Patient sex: M
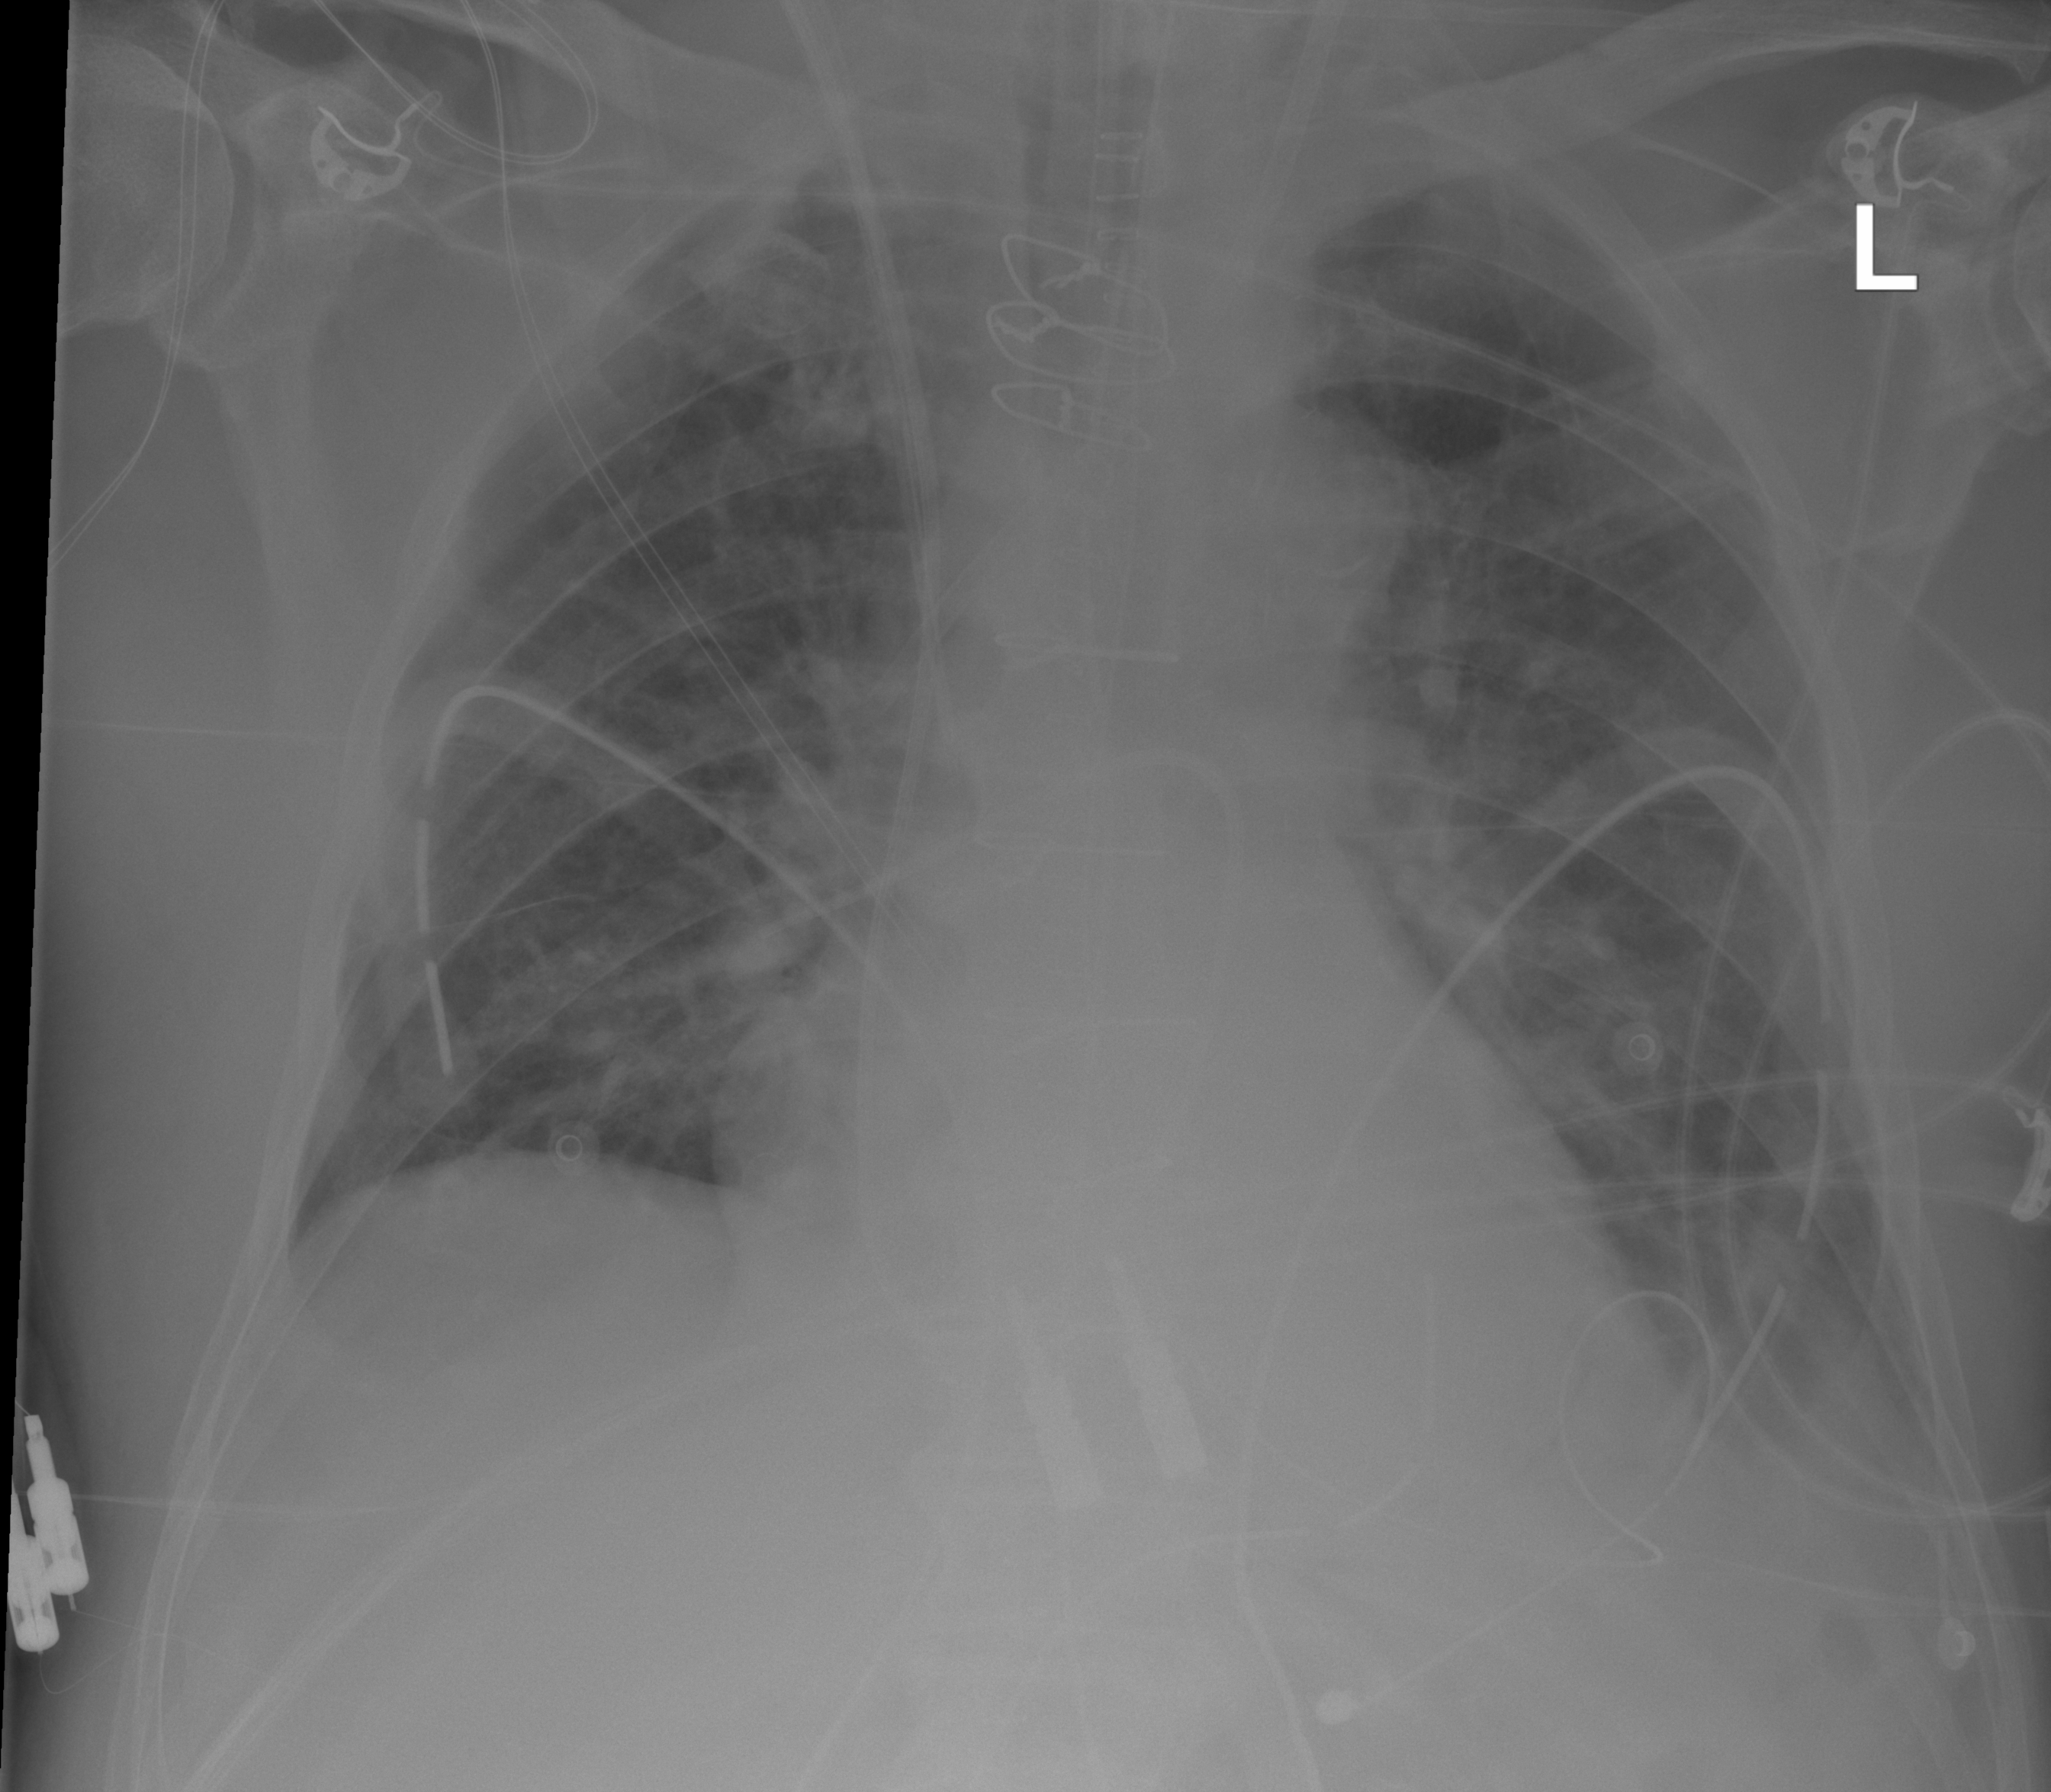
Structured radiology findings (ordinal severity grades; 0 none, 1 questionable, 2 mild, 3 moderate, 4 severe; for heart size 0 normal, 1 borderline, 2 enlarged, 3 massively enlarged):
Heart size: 0
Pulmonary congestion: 2
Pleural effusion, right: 0
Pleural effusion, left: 2
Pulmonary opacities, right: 0
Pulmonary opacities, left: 0
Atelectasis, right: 0
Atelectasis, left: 2